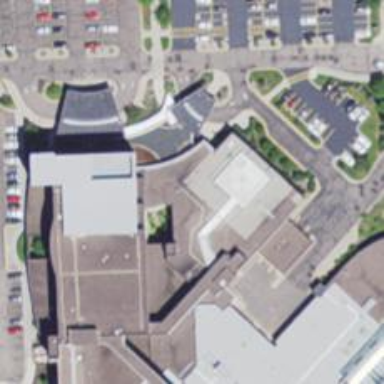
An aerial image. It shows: Hospital providing healthcare services.